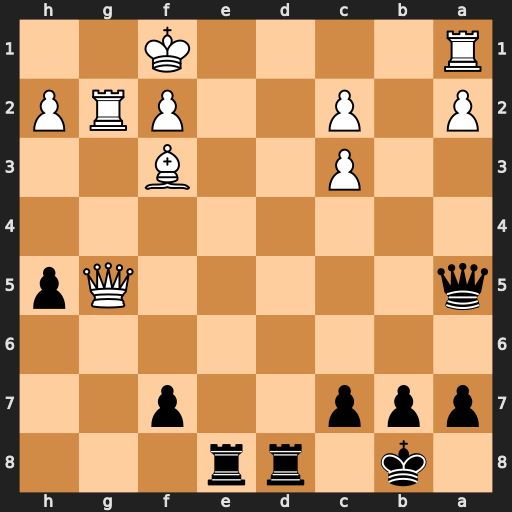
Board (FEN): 1k1rr3/ppp2p2/8/q5Qp/8/2P2B2/P1P2PRP/R4K2
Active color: b
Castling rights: -
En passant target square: -
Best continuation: Qxc3 Rc1 Qxf3